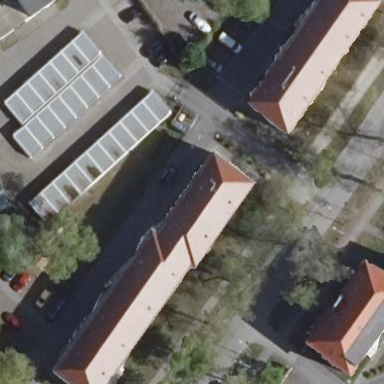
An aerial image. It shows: Group of garages.